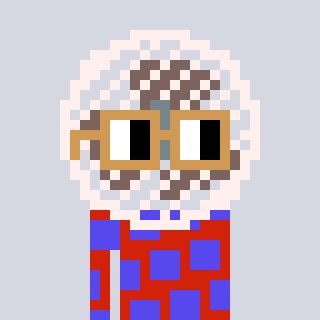
a pixel art character with square brown glasses, a fan-shaped head and a red-colored body on a cool background